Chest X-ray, AP view. Patient: 18 years old, sex M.
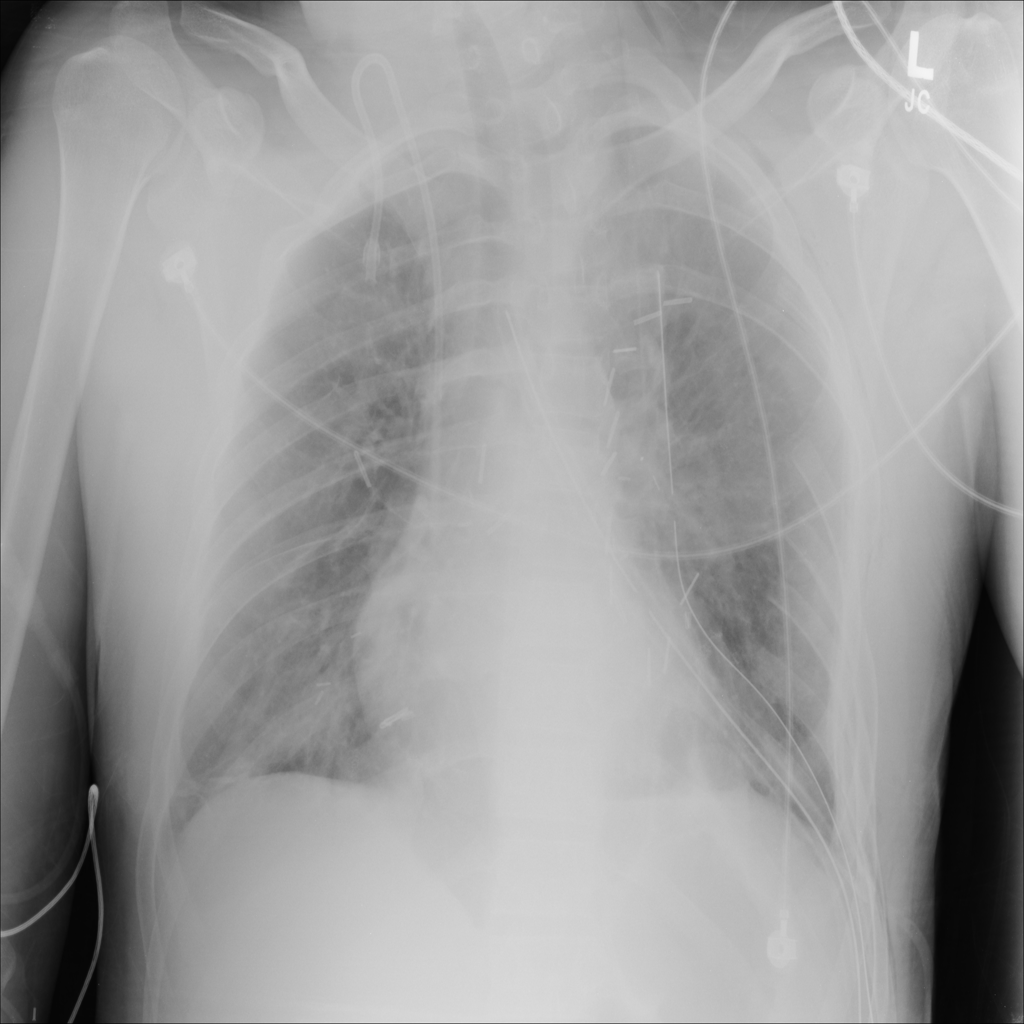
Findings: Emphysema